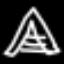
Label: The Eiffel Tower